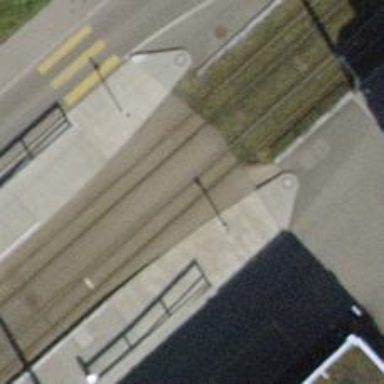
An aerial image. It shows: Railway crossing.